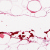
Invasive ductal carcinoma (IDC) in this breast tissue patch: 0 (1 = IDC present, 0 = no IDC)